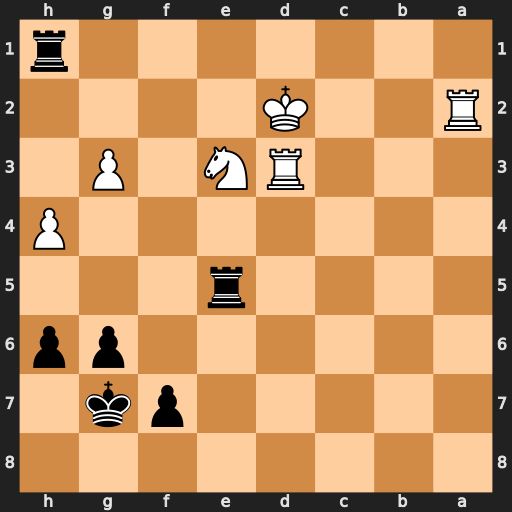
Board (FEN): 8/5pk1/6pp/4r3/7P/3RN1P1/R2K4/7r
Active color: b
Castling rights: -
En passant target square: -
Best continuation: Rh2+ Ke1 Rxa2